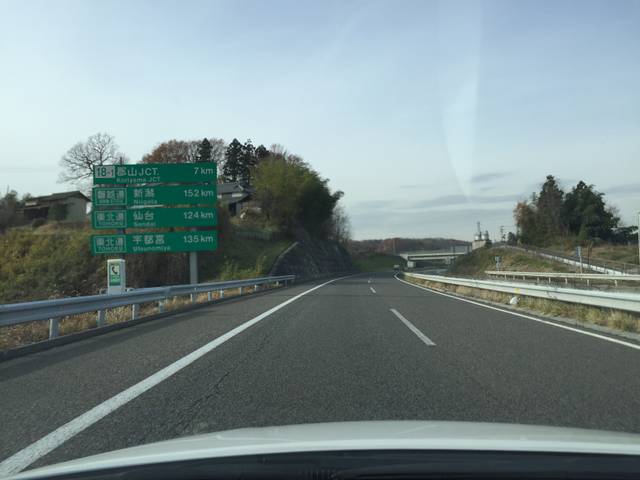
Region: Japan
Coordinates: 37.443, 140.421